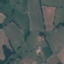
Land use / land cover: Pasture